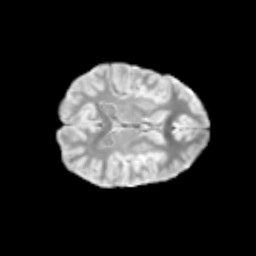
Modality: T2w
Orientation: axial
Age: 11
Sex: female
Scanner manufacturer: siemens
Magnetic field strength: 3 T
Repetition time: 3.8 s
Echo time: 0.07 s